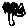
Label: tree